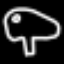
Label: mushroom